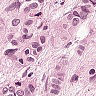
Metastatic tissue present: yes